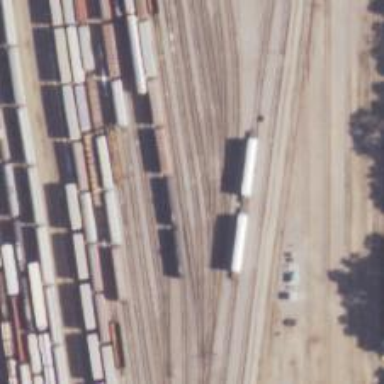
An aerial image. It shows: Railway yard in service.